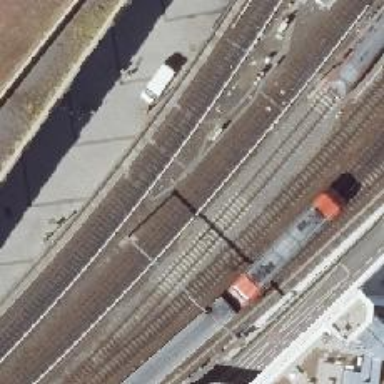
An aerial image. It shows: Viaduct bridge carrying electrified light rail railway.